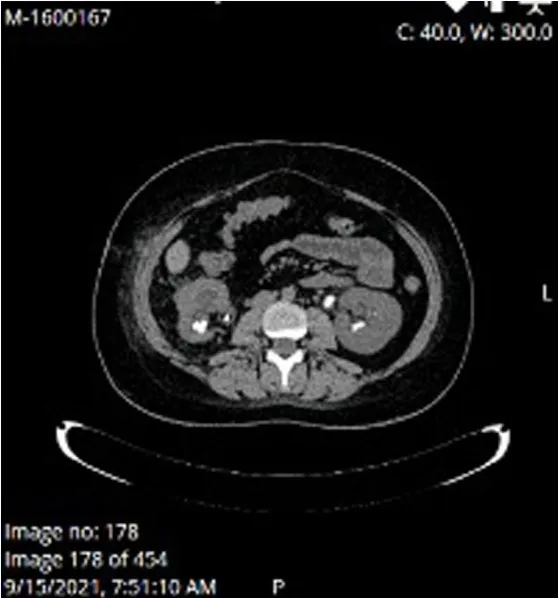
MSCT at the time of acute kidney injury.
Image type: radiology (ct)